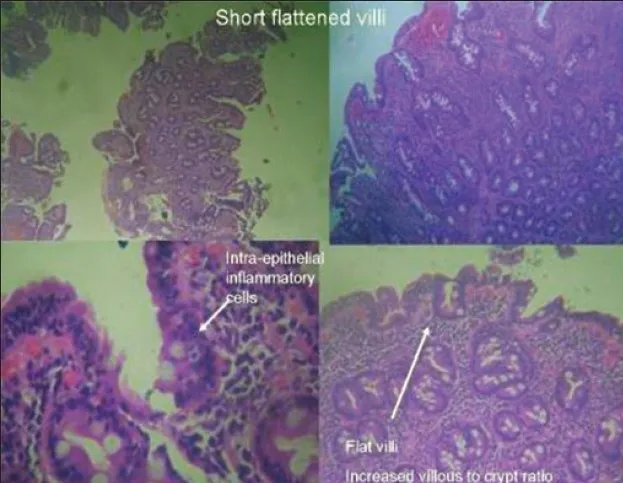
Histological characteristics on duodenal biopsy of the patient.
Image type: pathology (h&e)